Interaction volume radius: 5 \u00c5
Interaction volume height: 10 \u00c5
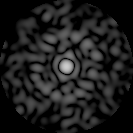
Disorder parameter: 0.8841